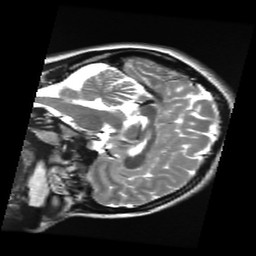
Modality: T2w
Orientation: sagittal
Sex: female
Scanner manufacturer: ge
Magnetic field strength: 3 T
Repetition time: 5 s
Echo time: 0.1012 s